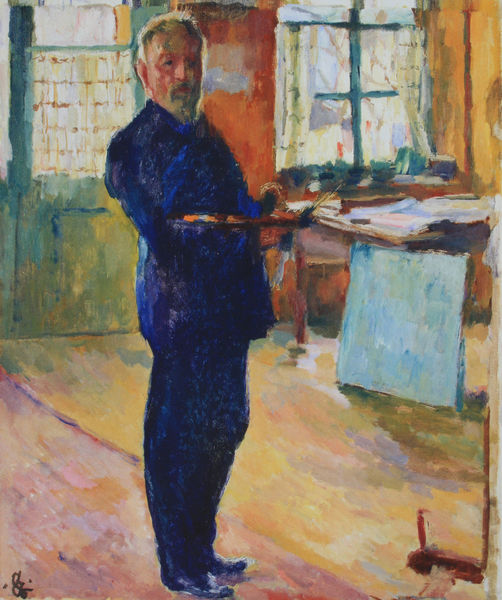
Titel: Selbstbildnis im Atelier
Künstler: Giovanni Giacometti
Standort: Winterthur
Institution: Museum Oskar Reinhart am Stadtgarten
Schlagwörter: blau, blätter, gemälde, mann, weiß, gelb, grün, impressionismus, braun, bunt, fenster, grau, licht, orange, raum, schwarz, tisch, tür, zimmer, rot, tuch, expressionismus, teppich, anzug, bart, blond, wand, rahmen, tablett, bild, bildnis, innenraum, portrait, porträt, signatur, vorhang, öl, boden, stehend, blatt, rosa, arbeit, balkon, bilder, bilderrahmen, bücher, papiere, fußboden, schuhe, farben, farbe, violett, dielen, duktus, dunkelblau, gardinen, vorhänge, atelier, maler, staffelei, selbstporträt, fensterkreuz, kreuz, künstler, selbstbildnis, kittel, leinwand, palette, pinsel, spitzbart, fensterbank, blaumann, zeichnungen, bat, farbpalette, selbst, stores, slebsbildnis, korallblau, fenster tür